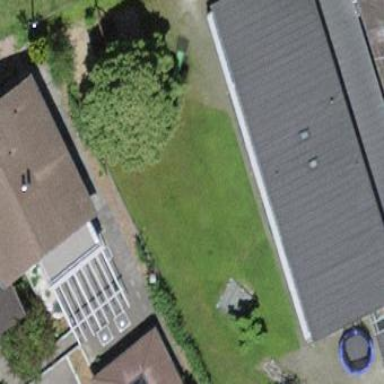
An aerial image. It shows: School building with school amenities.